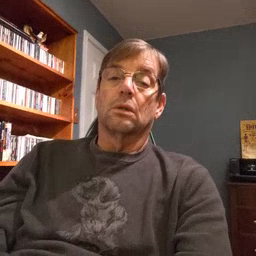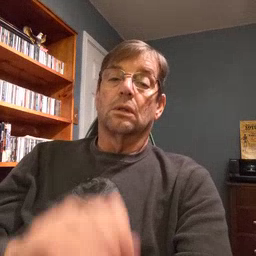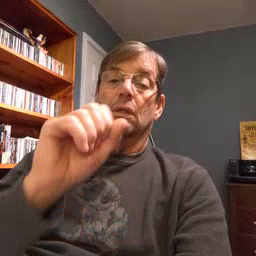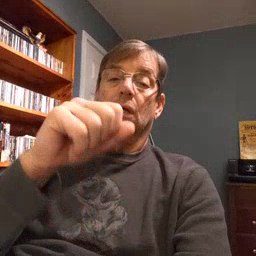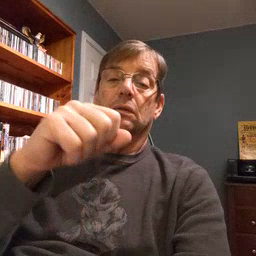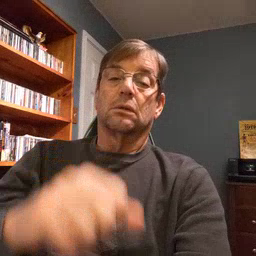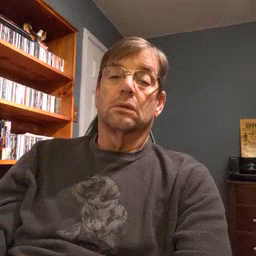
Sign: yes